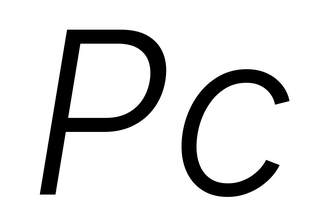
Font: Inter-Italic_Light_Italic